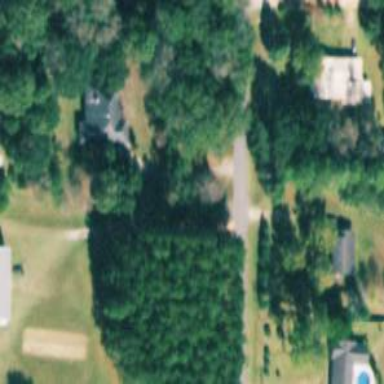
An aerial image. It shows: Driveway.